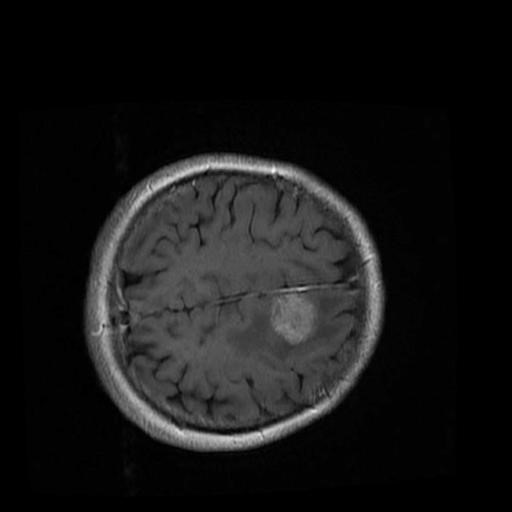
Label: brain_menin